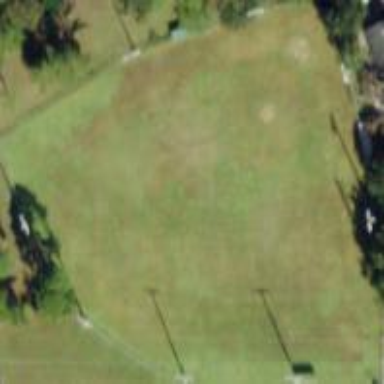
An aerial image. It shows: Baseball pitch for leisure and sports activities.